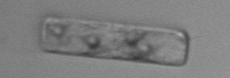
Label: Guinardia_delicatula